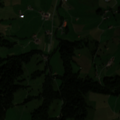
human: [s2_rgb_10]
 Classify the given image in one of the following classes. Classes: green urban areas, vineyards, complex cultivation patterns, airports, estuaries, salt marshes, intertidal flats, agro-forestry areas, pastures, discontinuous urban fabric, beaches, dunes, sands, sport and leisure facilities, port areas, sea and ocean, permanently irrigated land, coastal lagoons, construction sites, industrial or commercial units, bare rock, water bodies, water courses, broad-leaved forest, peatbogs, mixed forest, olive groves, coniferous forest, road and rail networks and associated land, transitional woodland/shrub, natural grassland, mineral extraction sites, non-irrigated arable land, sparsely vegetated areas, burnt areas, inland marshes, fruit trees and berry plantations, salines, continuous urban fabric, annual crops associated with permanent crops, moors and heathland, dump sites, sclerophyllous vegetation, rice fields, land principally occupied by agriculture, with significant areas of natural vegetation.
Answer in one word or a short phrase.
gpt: pastures, mixed forest